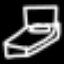
Label: bed